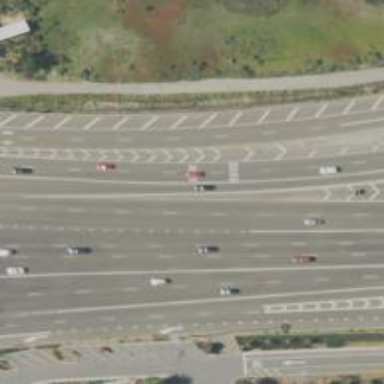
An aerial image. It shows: Asphalt motorway.